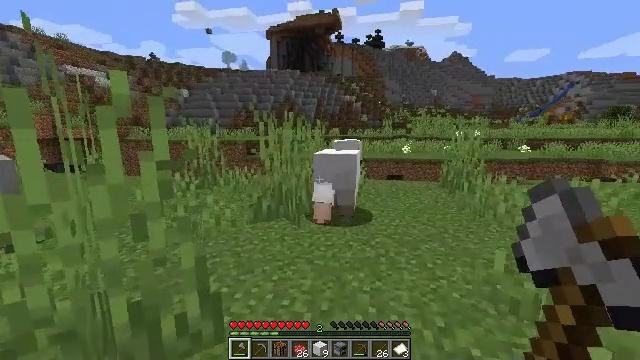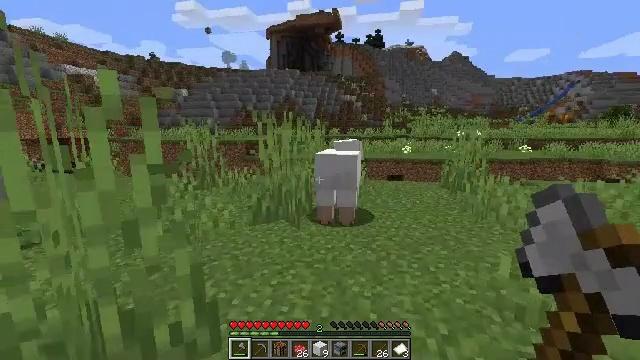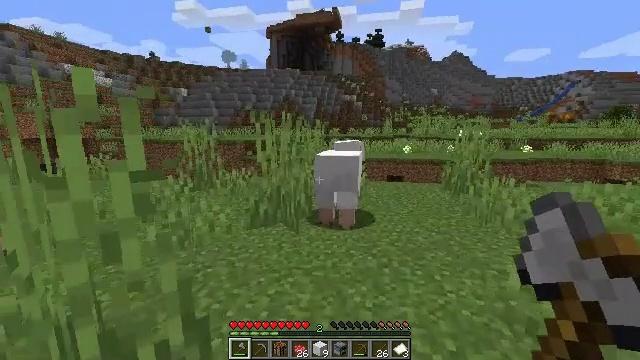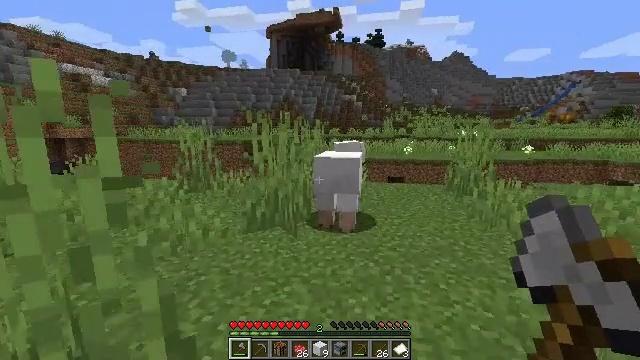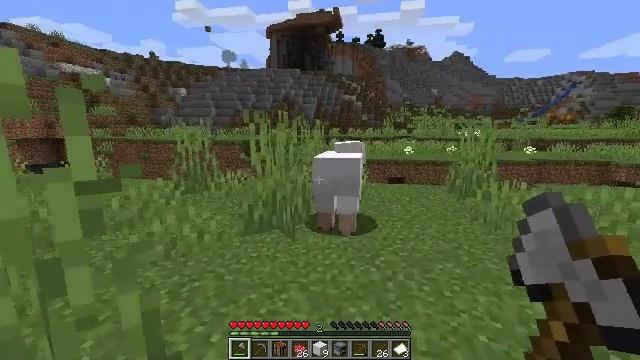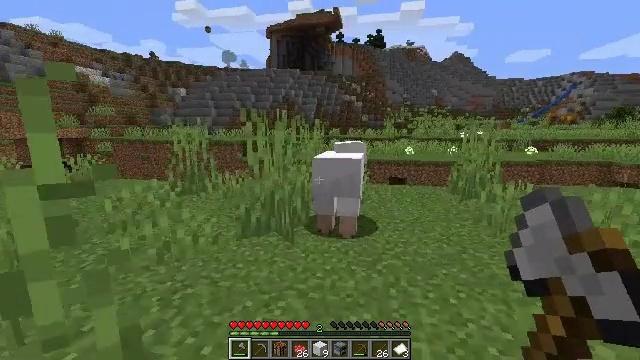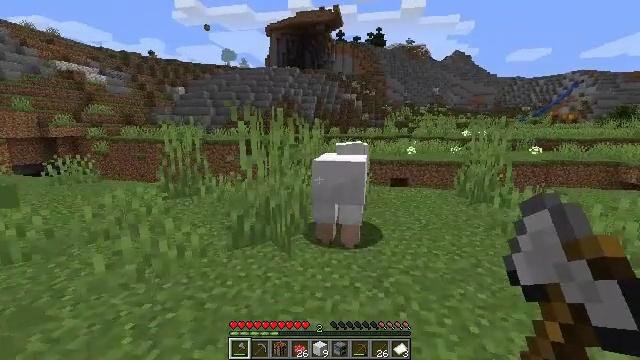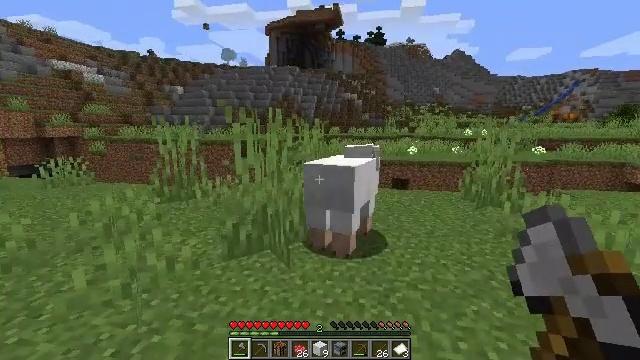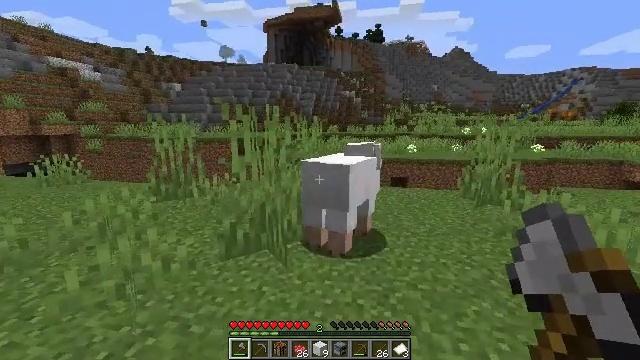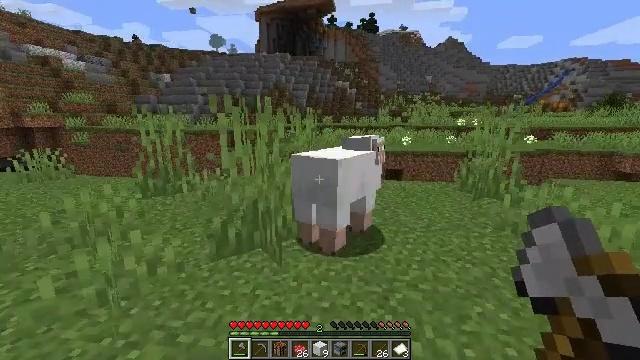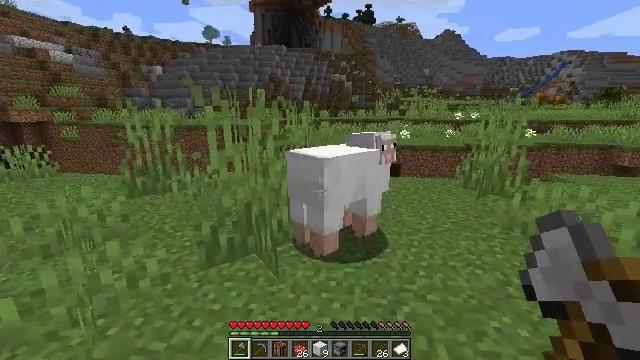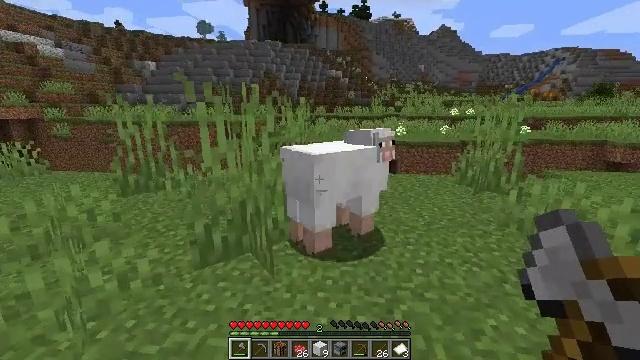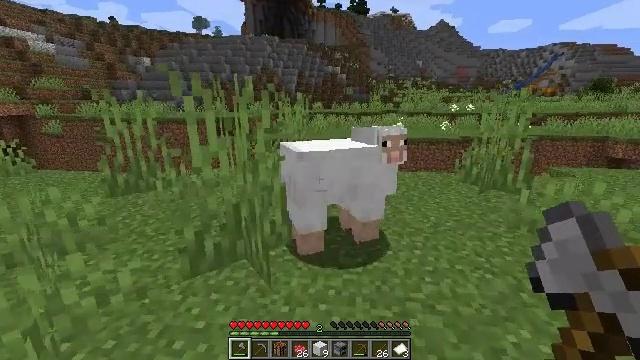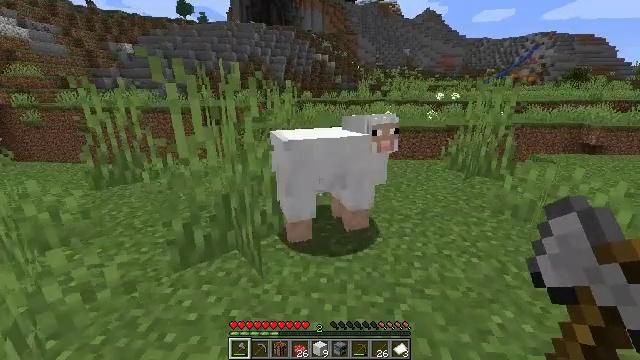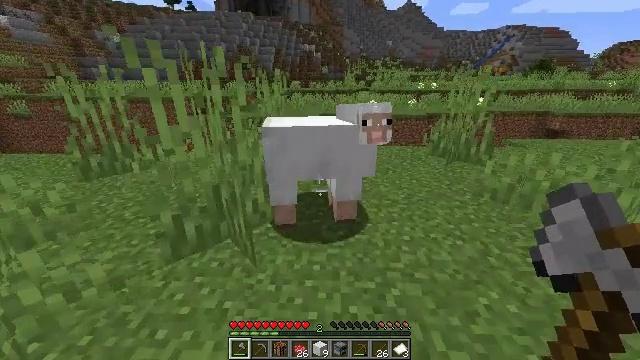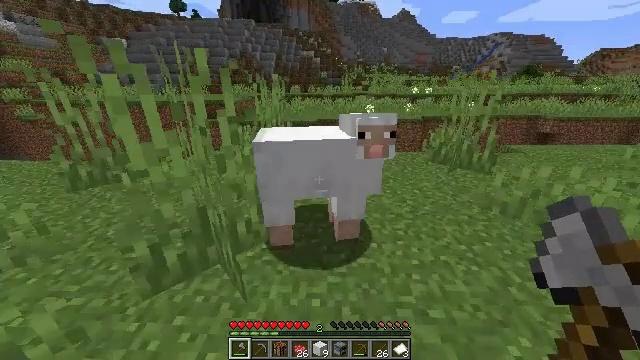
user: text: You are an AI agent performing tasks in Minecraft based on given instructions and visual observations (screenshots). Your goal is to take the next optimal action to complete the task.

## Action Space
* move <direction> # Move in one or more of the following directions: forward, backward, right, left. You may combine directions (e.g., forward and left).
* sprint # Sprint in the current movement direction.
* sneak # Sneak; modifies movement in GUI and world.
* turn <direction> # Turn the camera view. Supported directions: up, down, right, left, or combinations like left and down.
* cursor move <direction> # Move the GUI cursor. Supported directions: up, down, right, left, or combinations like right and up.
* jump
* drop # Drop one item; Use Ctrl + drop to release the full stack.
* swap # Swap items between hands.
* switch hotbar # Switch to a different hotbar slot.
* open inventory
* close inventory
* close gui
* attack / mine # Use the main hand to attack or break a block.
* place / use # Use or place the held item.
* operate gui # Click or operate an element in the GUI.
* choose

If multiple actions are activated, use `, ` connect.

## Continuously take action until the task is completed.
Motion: motion action
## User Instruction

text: Kill mobs.
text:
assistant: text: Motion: move forward
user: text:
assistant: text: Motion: move forward
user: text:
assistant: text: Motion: move forward
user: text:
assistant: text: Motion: move forward
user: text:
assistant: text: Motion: move forward
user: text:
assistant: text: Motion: move forward
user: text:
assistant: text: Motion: move forward
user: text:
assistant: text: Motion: no_op
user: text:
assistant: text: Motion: move forward, turn right and down
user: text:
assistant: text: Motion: move forward, turn down
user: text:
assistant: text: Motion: no_op
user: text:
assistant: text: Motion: move forward
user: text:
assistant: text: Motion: move forward, turn right and down
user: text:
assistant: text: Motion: move forward, turn right and down
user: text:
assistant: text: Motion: move forward
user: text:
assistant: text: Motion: move forward
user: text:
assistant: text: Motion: move forward, attack / mine
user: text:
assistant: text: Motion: move forward, turn right, attack / mine
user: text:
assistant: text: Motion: turn right and down
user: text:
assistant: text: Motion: turn right and down
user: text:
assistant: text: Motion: turn up
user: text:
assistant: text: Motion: no_op